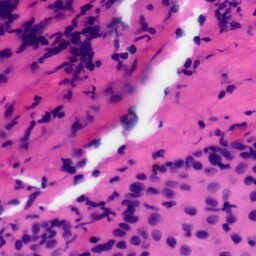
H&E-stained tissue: Tonsil